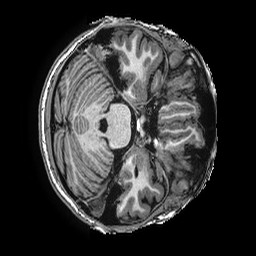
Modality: T1w
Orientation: axial
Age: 18
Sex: female
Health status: ill
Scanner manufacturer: ge
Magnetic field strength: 3 T
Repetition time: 0.0077 s
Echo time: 0.003436 s